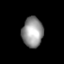
Tissue: lung
Cell type: Epithelial cells
Senescence score: 0.1897
Nuclear area (px): 621
Mean DAPI intensity: 148.042